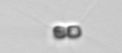
Label: Chaetoceros